A scalogram of one vibration snapshot from a rotating bearing is shown, computed with a continuous wavelet transform. Diagnose the bearing from this image, choosing from: normal, inner_race, outer_race, ball.
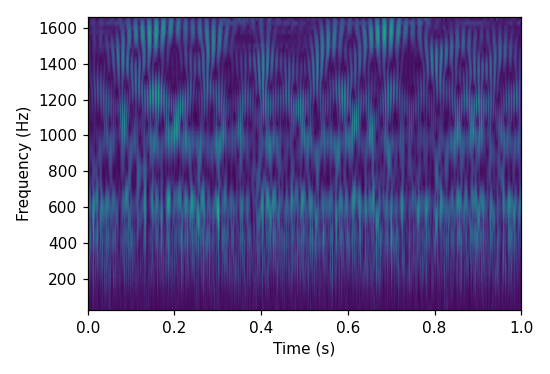
Answer: outer_race